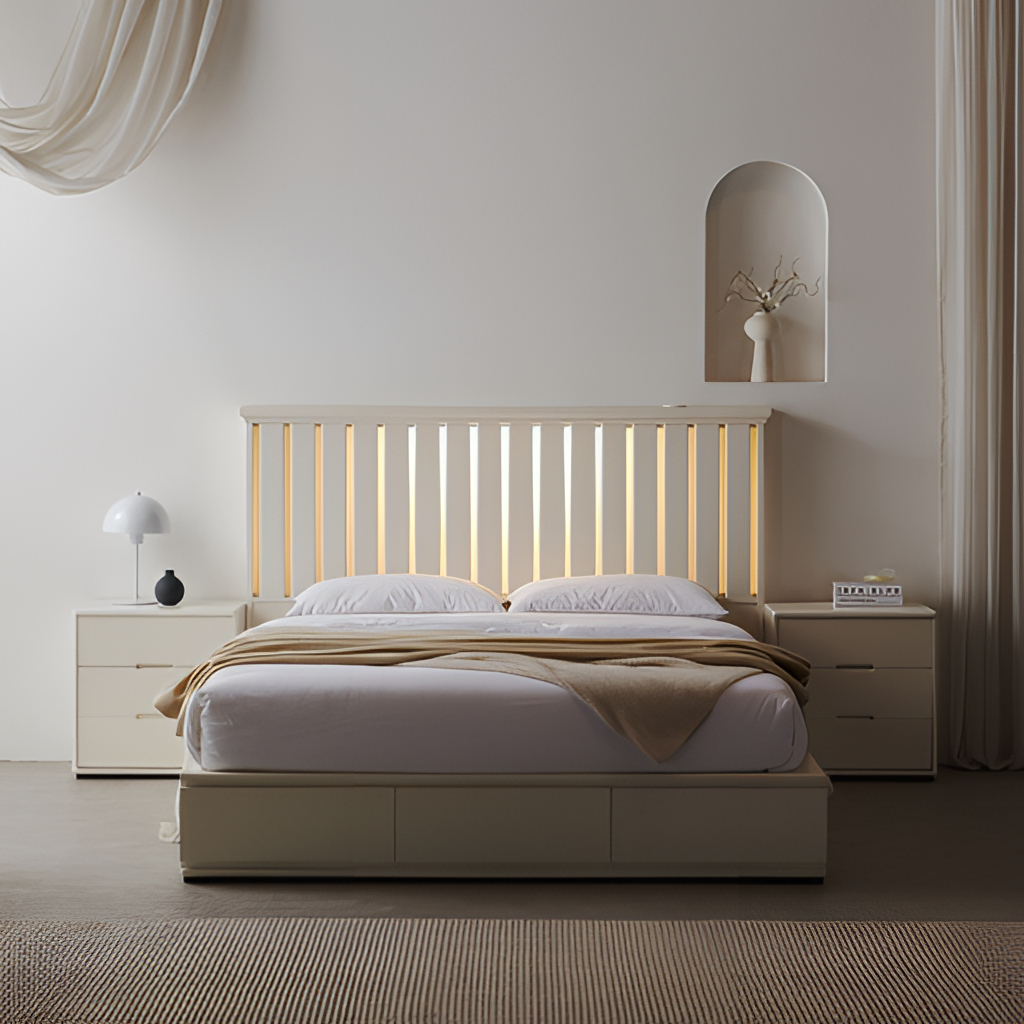
wood backlit headboard bed, bedroom, paint wallpaper, with solid pattern, brown wood flooring, with plank pattern, modern